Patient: sex F, age 71
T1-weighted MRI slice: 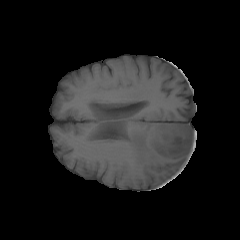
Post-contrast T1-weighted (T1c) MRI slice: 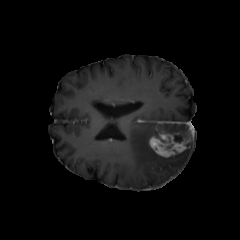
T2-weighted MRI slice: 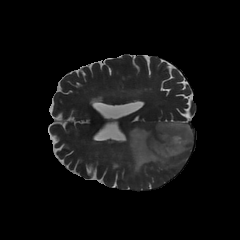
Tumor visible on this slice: yes
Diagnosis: Glioblastoma, IDH-wildtype
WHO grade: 4